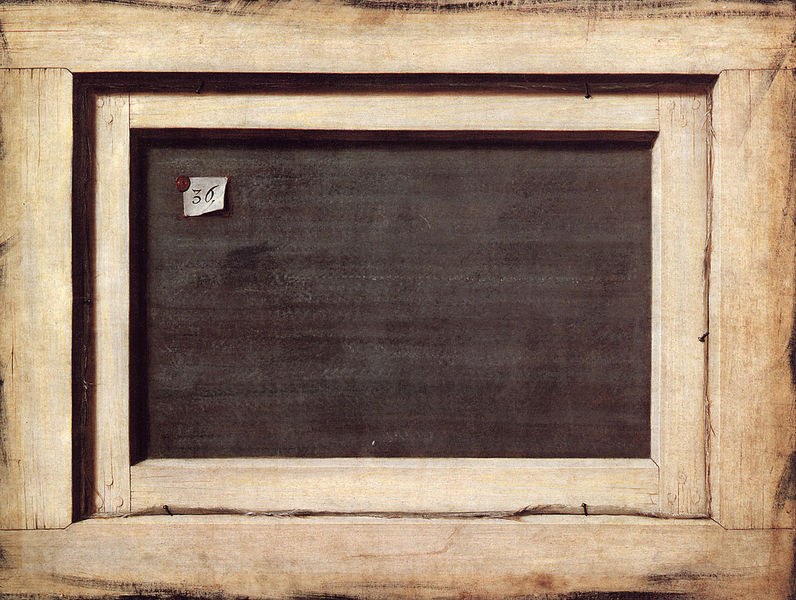
Titel: Das umgedrehte Gemälde
Künstler: Cornelis Norbertus Gijsbrechts
Institution: Kopenhagen, Staatsmuseum für Kunst
Schlagwörter: braun, fenster, hell, holz, schwarz, weiss, rot, alt, rahmen, knopf, linien, nagel, nägel, masserung, deckel, zettel, kiste, kaputt, zahl, rechteckig, viereckig, viereck, rachteck, 36, 30, nombre